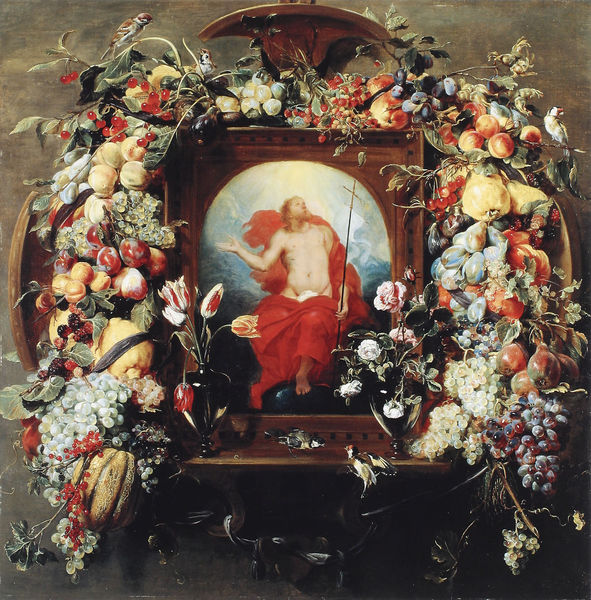
Titel: Früchtegirlande mit auferstandenem Christus
Künstler: Frans Snyders
Institution: Münster, Westfälisches Landesmuseum für Kunst und Kulturgeschichte
Schlagwörter: blätter, gemälde, vogel, blume, blumen, holz, tisch, obst, rosen, rot, wand, rahmen, bild, vögel, pflanze, pflanzen, früchte, kürbis, stillleben, trauben, vase, bilderrahmen, tulpen, wein, tulpe, melone, birnen, kreuz, beeren, altar, anrichte, spatz, christus, jesus, pfirsich, heiliger, pfirsiche, traube, johannisbeeren, himmelfahrt, pflaumen, pfirsische, früchterahmen, tafwlbild